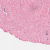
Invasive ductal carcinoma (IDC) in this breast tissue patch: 0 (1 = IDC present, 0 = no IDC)